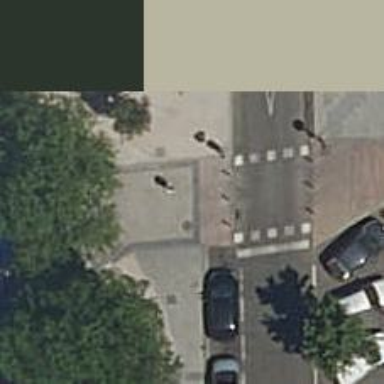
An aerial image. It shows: Kerb serving as barrier.